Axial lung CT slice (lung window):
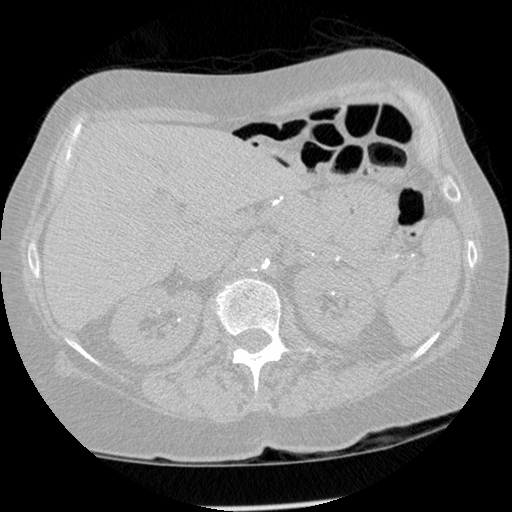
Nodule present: no